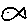
Label: fish